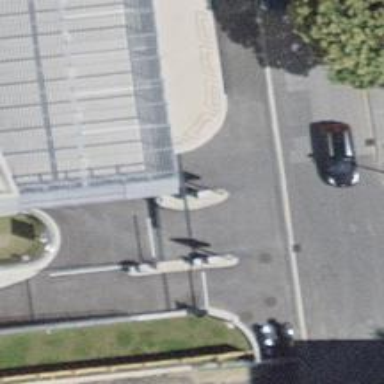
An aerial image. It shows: Lift gate barrier.